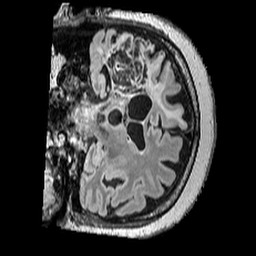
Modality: FLAIR
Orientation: coronal
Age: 63
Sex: female
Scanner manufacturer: siemens
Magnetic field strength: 3 T
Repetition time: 5 s
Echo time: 0.387 s